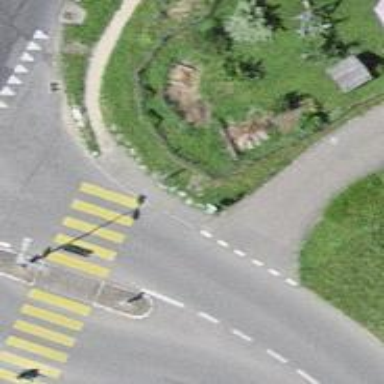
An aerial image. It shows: Bus stop with platform for public transport.